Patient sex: F
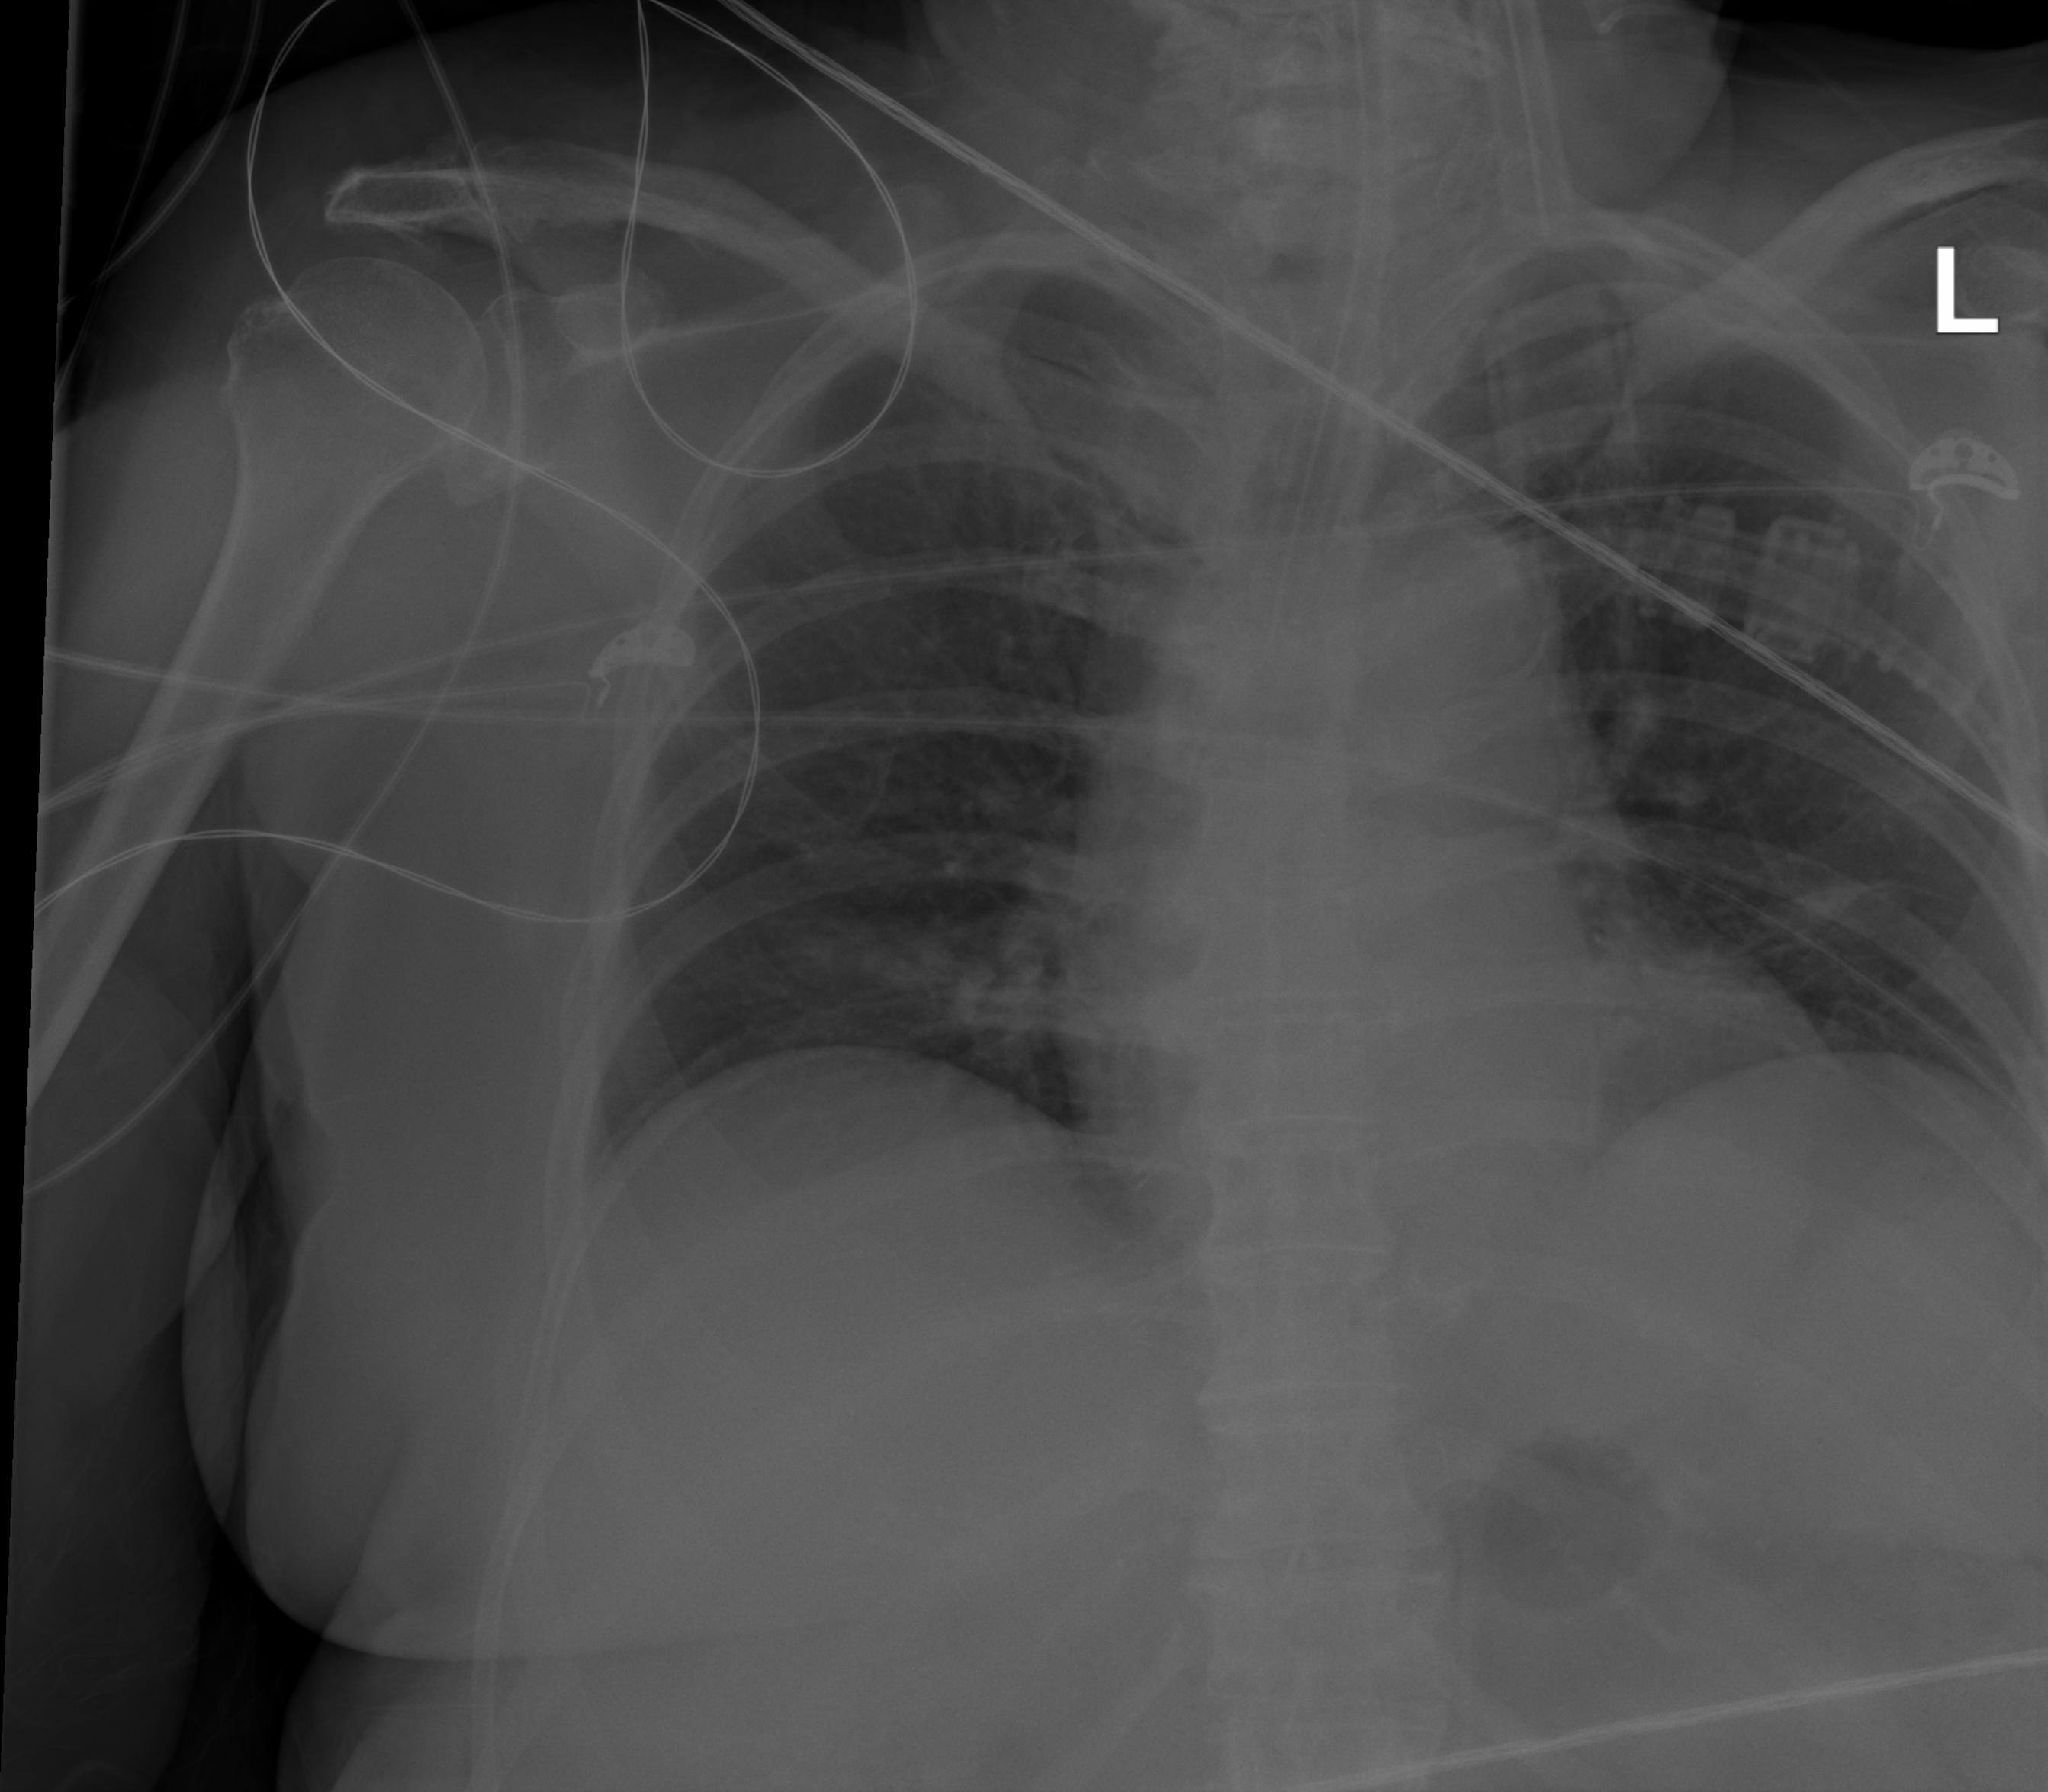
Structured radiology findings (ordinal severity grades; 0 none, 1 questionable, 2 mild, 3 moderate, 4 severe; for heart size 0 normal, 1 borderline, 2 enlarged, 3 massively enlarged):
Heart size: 0
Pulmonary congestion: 0
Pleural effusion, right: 0
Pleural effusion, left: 0
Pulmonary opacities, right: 0
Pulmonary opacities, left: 0
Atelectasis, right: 2
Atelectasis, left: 2